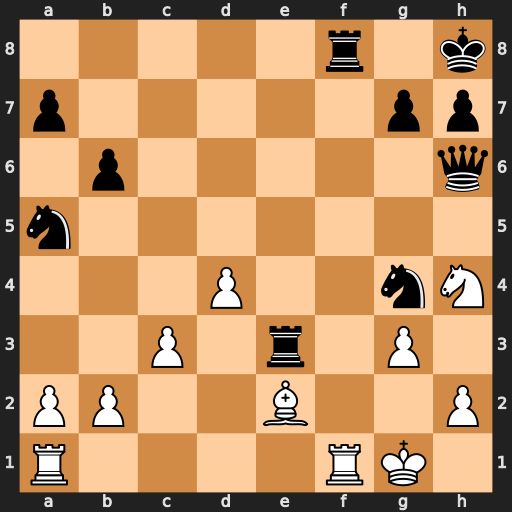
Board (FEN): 5r1k/p5pp/1p5q/n7/3P2nN/2P1r1P1/PP2B2P/R4RK1
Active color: w
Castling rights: -
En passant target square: -
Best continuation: Rxf8#